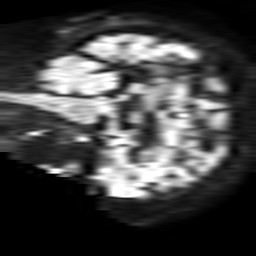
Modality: TRACE
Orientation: sagittal
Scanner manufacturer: philips
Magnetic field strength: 1.5 T
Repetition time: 4.6 s
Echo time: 0.07455 s